Question: Count the number of objects in the diagram.
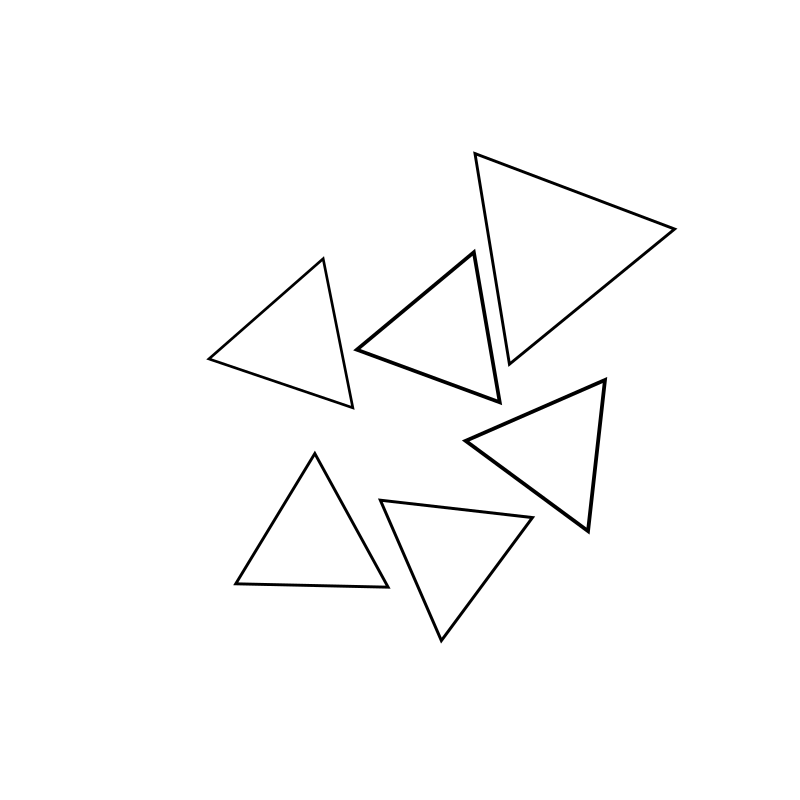
Answer: 6